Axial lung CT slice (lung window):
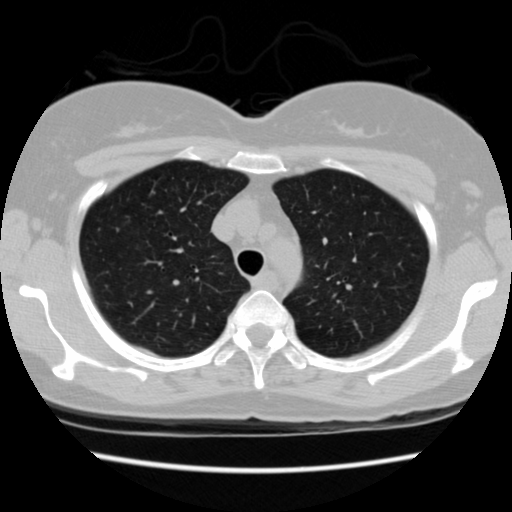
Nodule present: no